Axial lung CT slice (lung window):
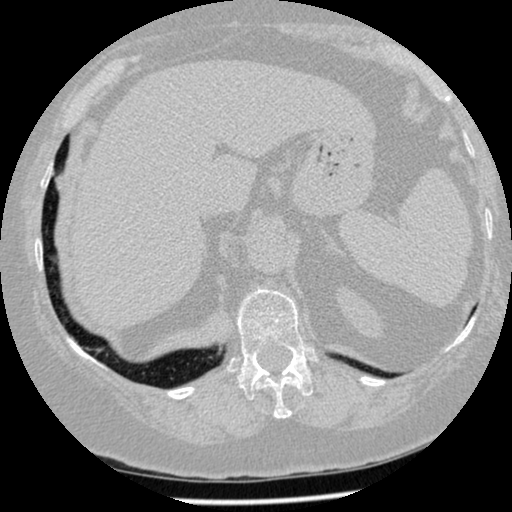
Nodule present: no